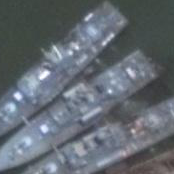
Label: combat